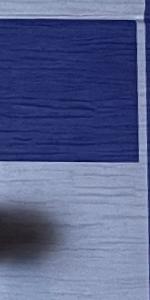
Label: Empty